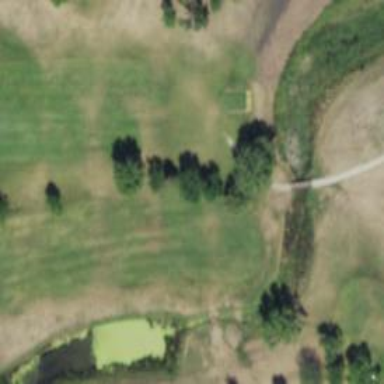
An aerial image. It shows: View of golf hole.